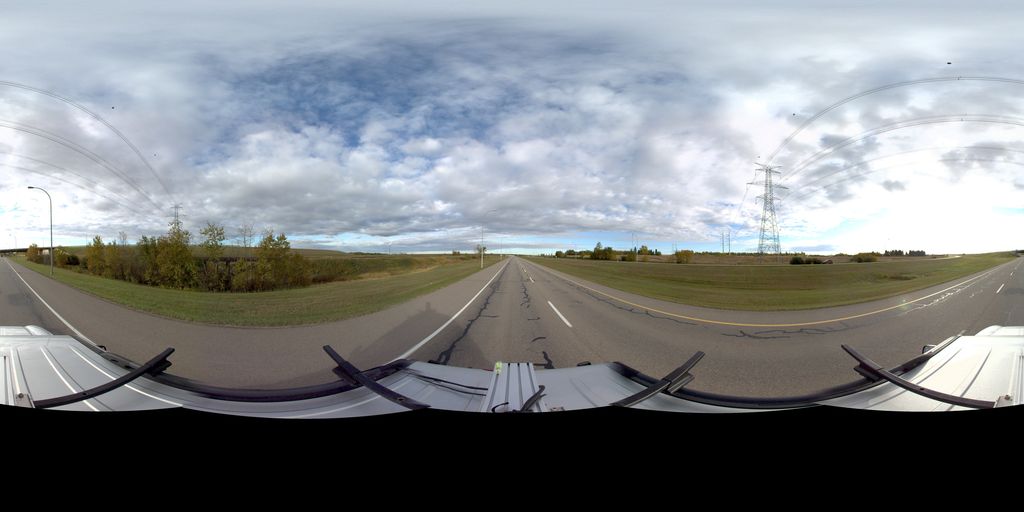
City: edmonton